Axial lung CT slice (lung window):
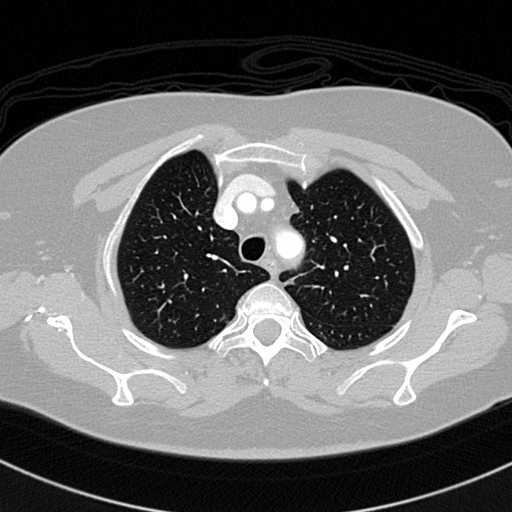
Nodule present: no